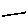
Label: line